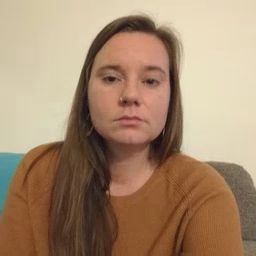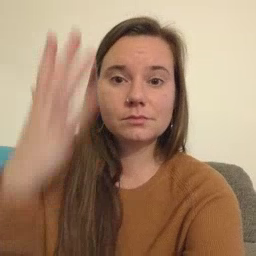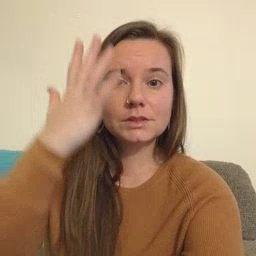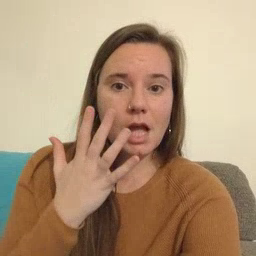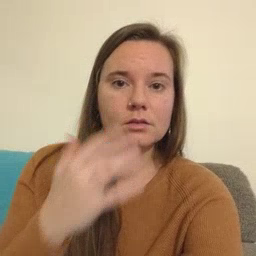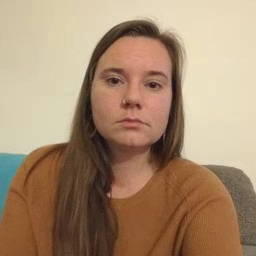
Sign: sad